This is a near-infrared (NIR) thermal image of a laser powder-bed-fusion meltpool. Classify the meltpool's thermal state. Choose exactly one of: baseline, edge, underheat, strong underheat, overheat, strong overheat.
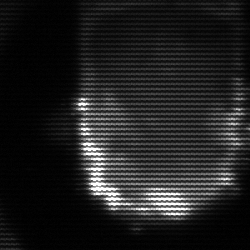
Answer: baseline